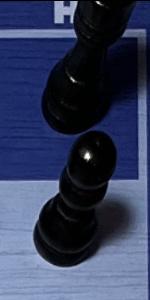
Label: Pawn_Black